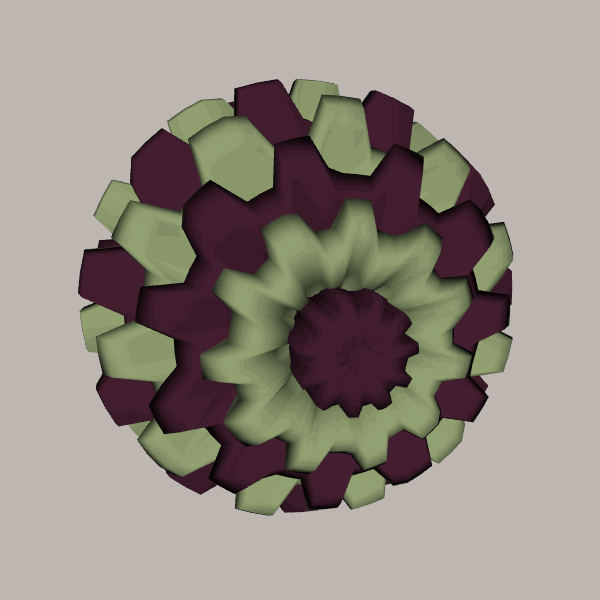
Background: light